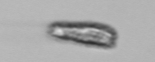
Label: Pseudochattonella_farcimen